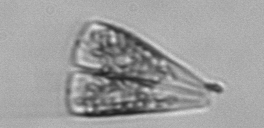
Label: Licmophora